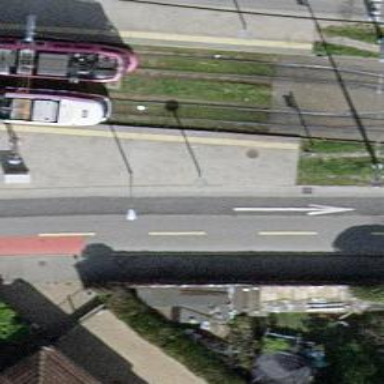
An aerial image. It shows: Road with traffic signals.